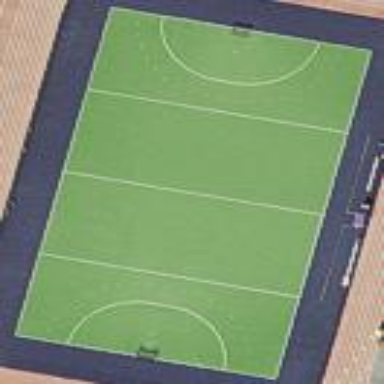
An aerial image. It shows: Field hockey pitch for leisure land sports.